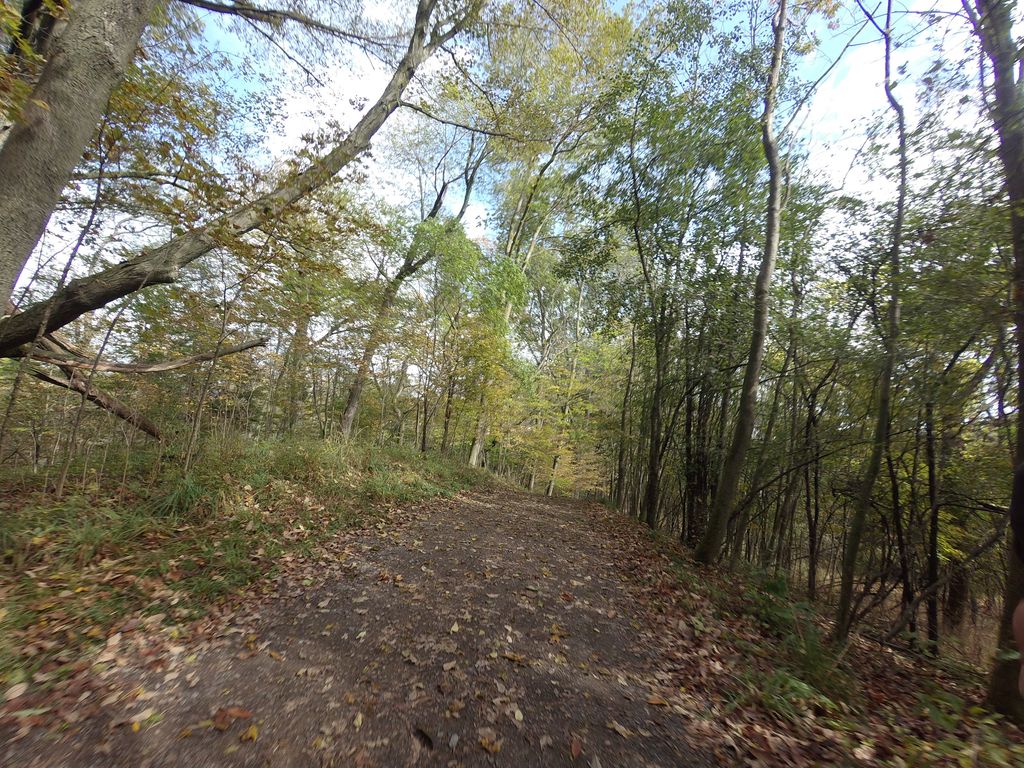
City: hamilton